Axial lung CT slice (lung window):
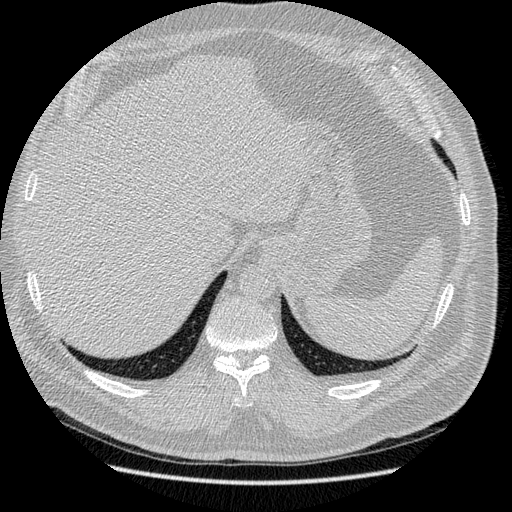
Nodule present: no